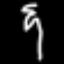
Label: palm tree